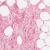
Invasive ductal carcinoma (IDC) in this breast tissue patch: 0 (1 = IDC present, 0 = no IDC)